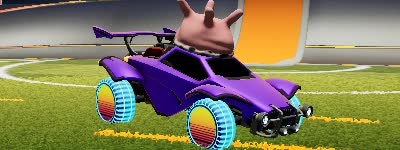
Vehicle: octane